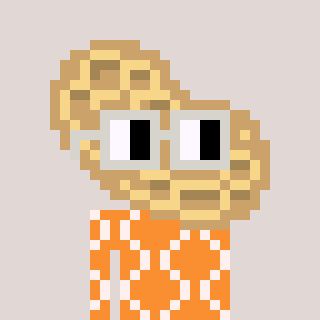
a pixel art character with square light gray glasses, a peanut-shaped head and a orange-colored body on a warm background